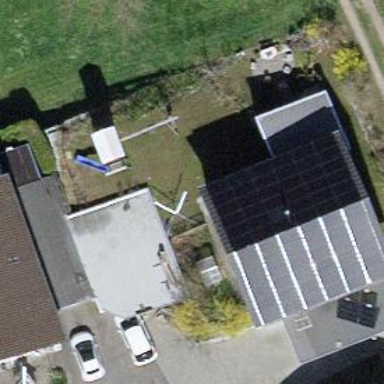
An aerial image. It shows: Solar power generator with photovoltaic panels.